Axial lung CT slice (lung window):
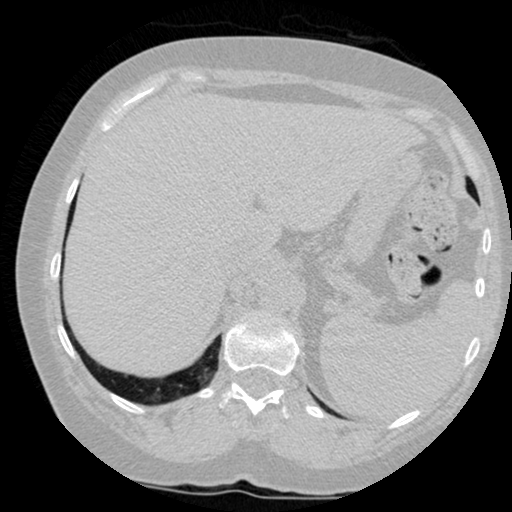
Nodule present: no